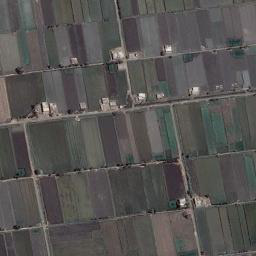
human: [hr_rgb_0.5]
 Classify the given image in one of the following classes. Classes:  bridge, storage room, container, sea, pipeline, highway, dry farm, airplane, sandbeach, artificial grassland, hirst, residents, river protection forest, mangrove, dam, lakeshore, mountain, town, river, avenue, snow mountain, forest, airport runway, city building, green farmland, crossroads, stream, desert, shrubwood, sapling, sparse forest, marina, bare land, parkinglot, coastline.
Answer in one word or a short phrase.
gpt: green farmland